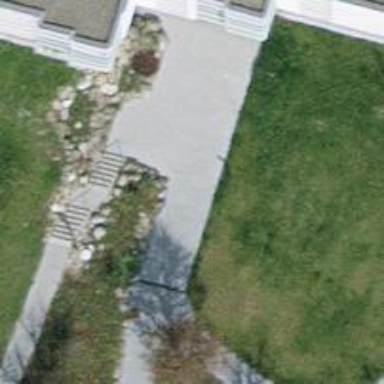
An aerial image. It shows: Set of steps on the road.